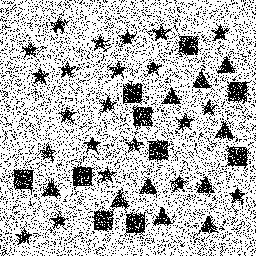
Squares: 10
Triangles: 10
Stars: 22
Total shapes: 42